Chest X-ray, PA view. Patient: 34 years old, sex M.
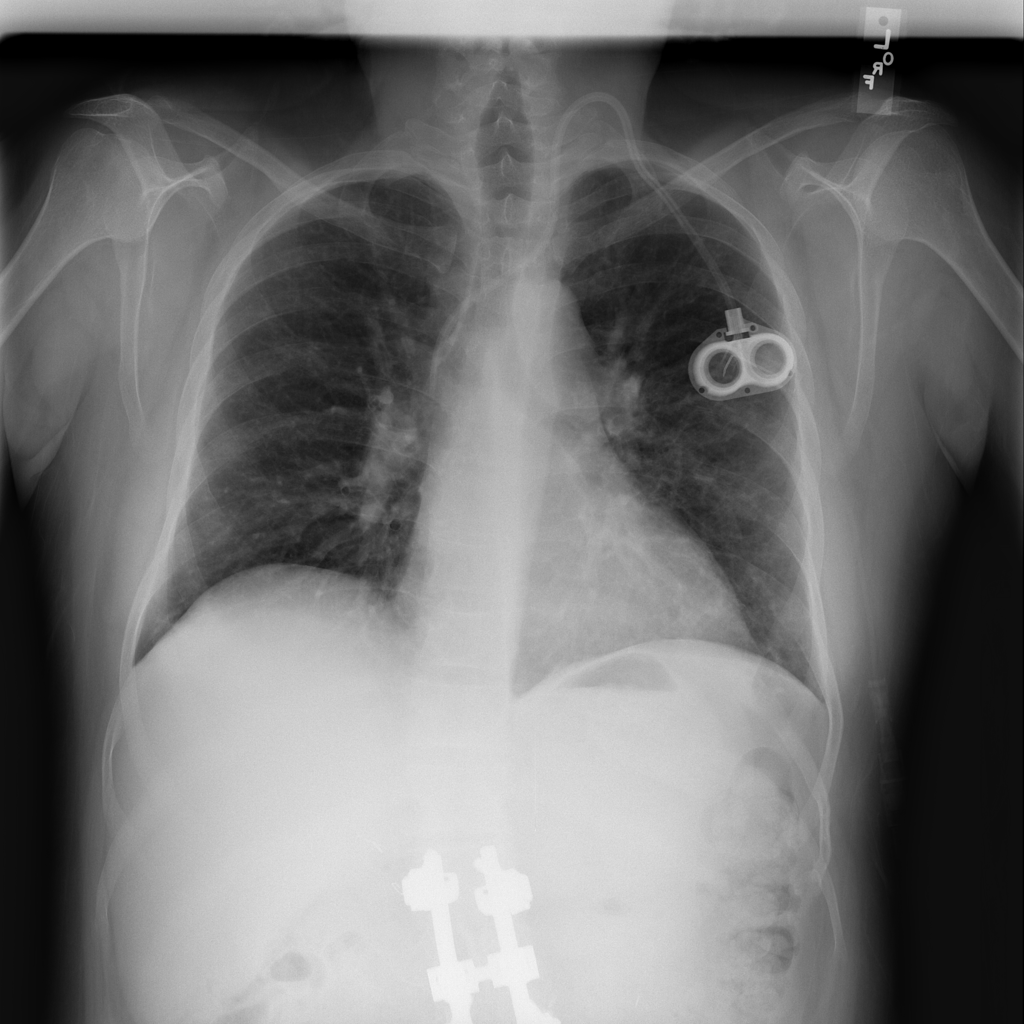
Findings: No Finding